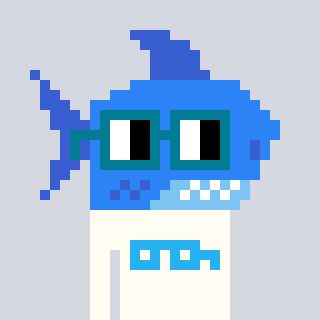
a pixel art character with square dark green glasses, a shark-shaped head and a grayscale-colored body on a cool background